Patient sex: F
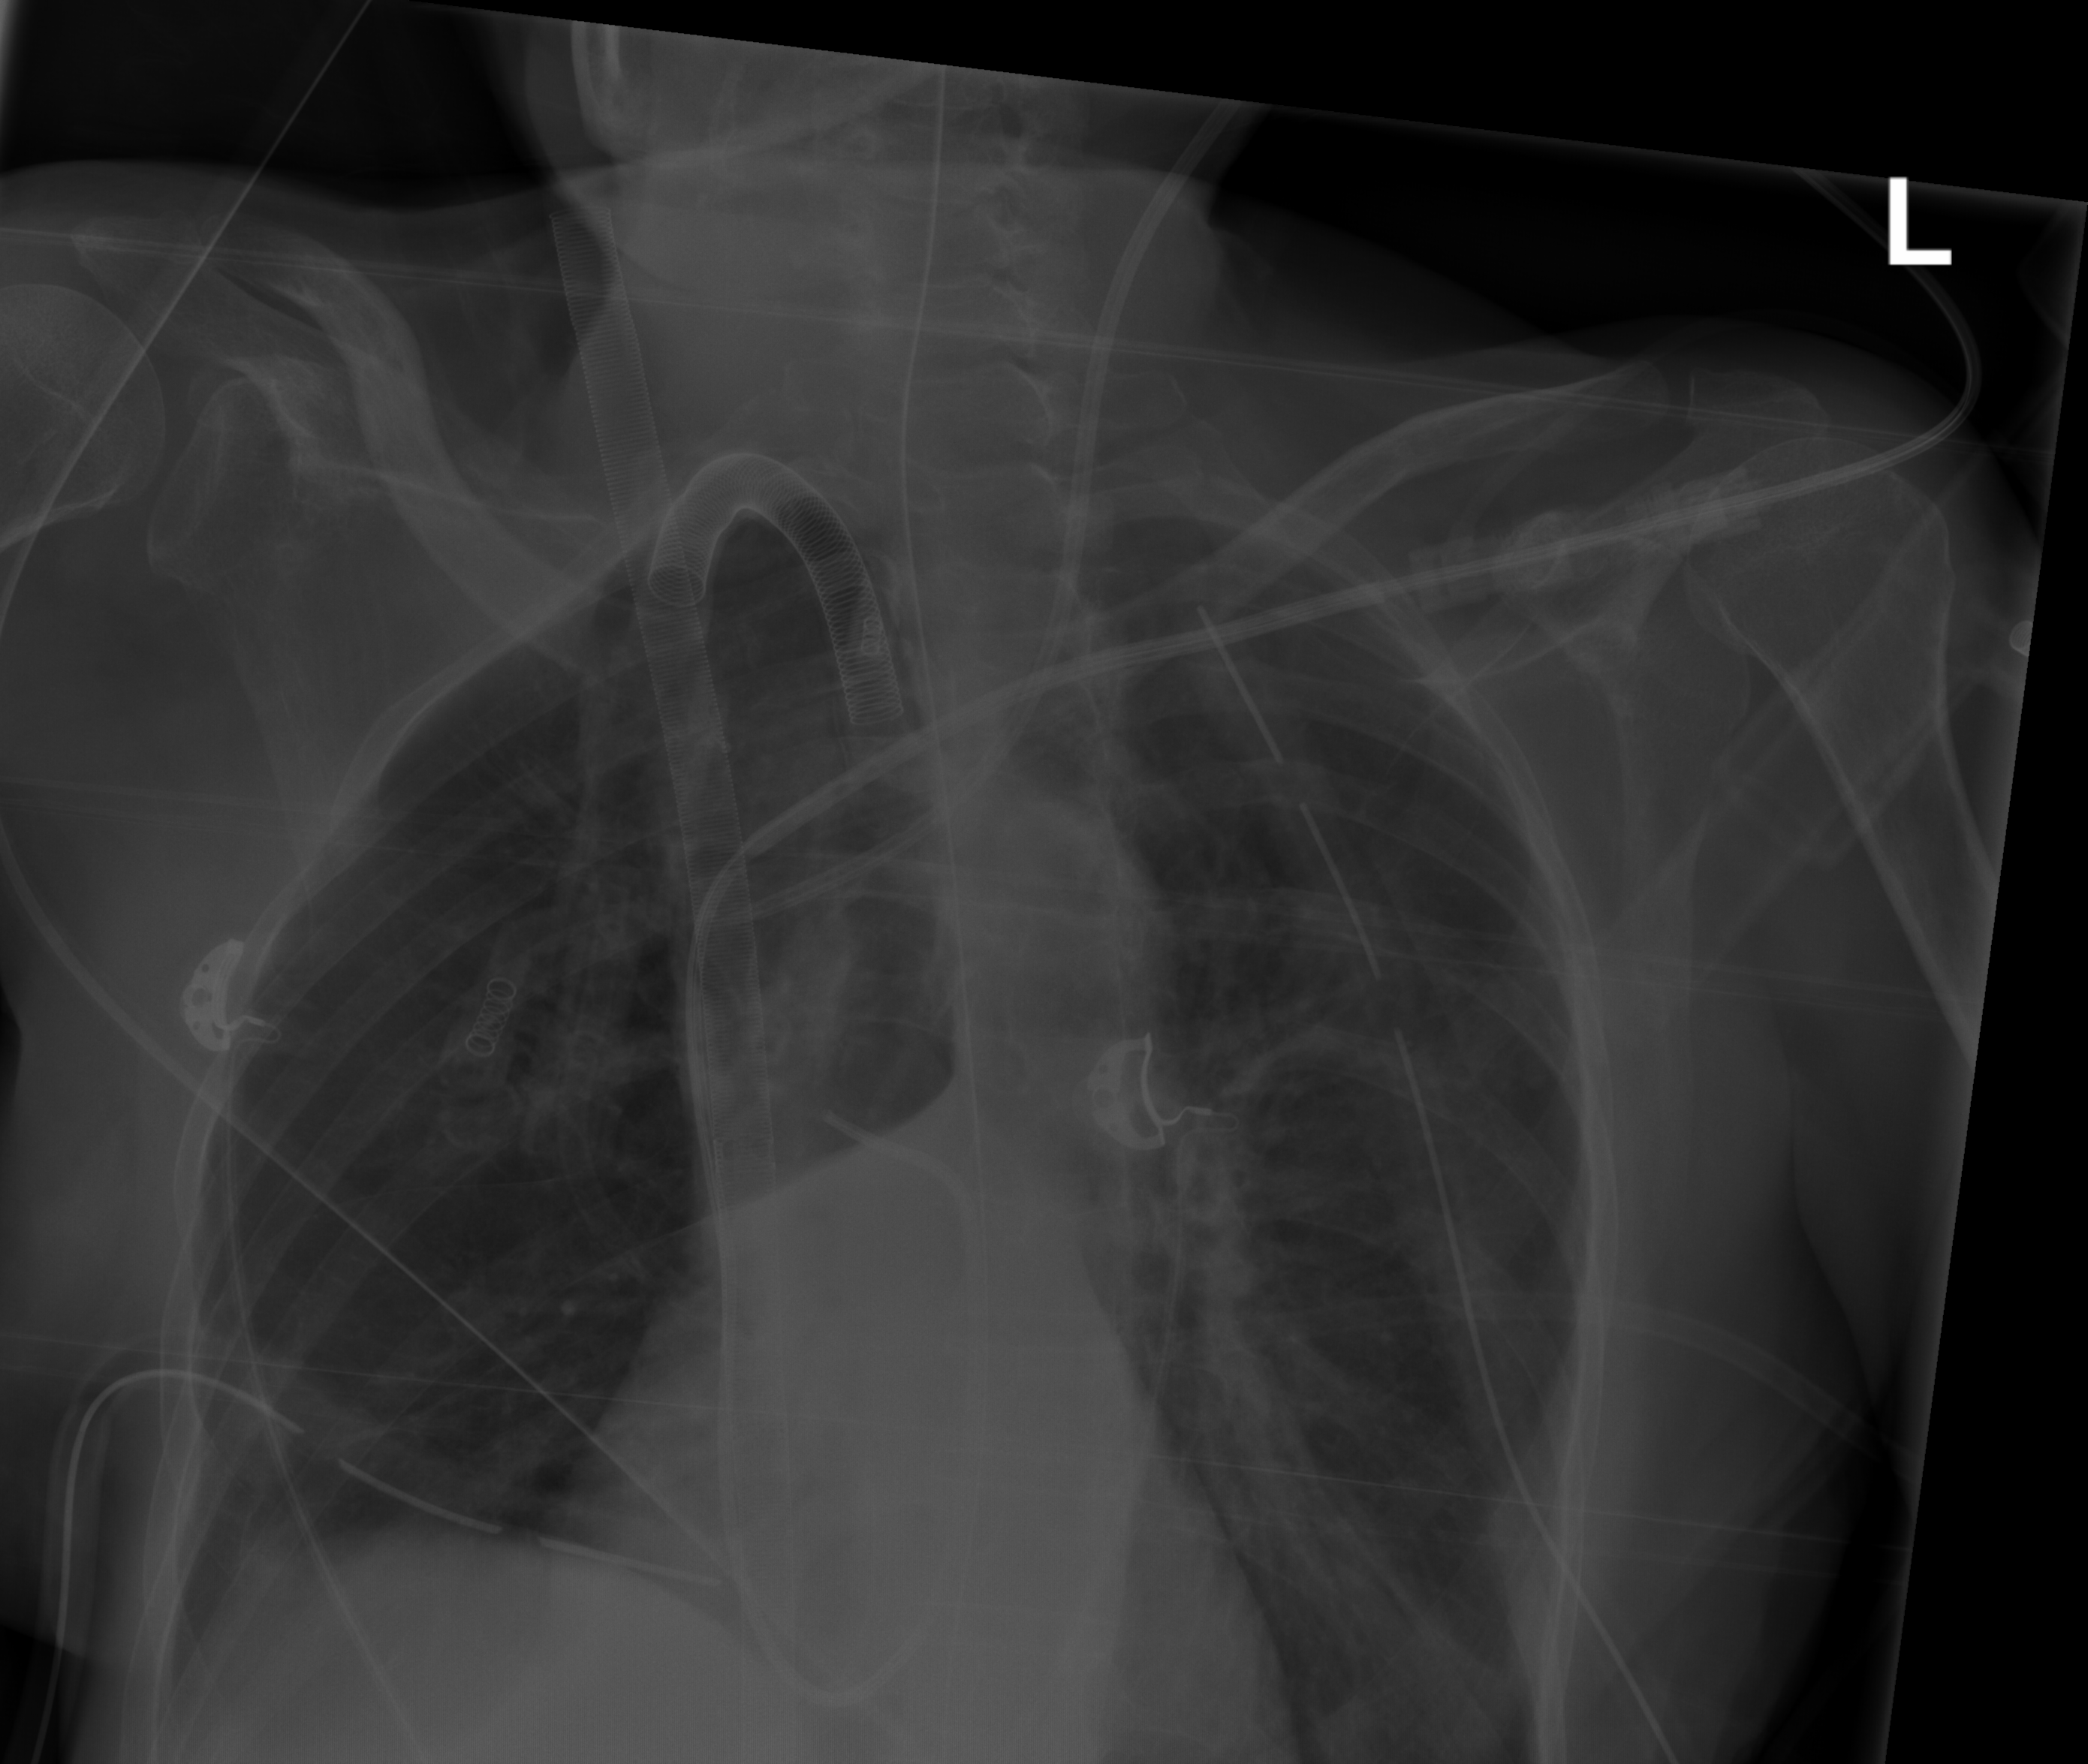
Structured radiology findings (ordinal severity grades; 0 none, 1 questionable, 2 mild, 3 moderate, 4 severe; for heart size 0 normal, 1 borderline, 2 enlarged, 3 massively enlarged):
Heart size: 0
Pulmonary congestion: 0
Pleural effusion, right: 1
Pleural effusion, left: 0
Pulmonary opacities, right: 0
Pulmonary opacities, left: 0
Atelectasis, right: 2
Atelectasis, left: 2